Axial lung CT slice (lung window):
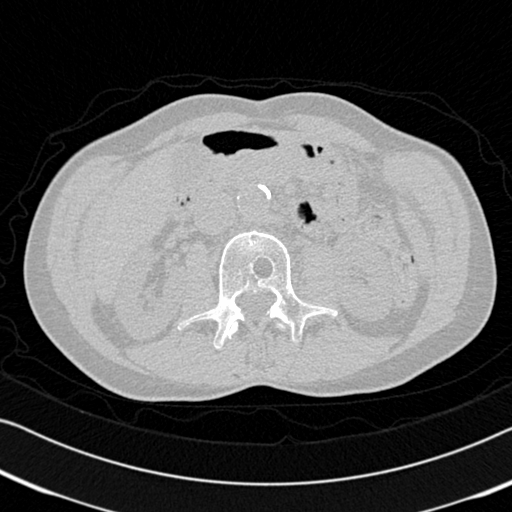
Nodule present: no